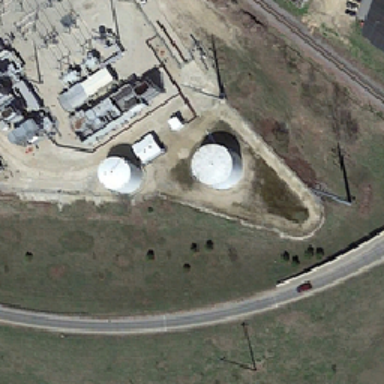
There is a gray roofed factory near the factory .